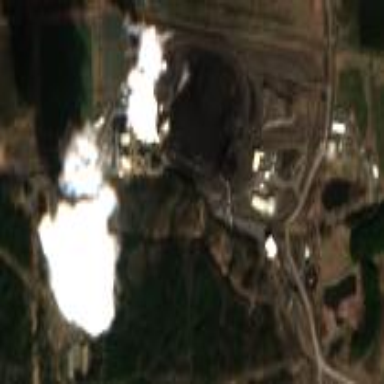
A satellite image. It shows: Industrial area with coal-powered plant.